You are looking at the raw vibration waveform of a rotating shaft. Based on the visible evidence, which rotor condition applies: normal, misalignment, unbalance, looseness?
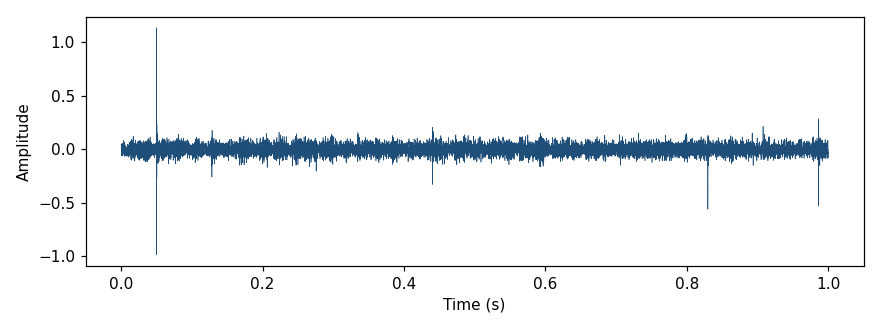
Answer: normal